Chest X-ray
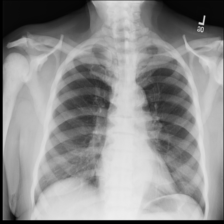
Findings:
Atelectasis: negative
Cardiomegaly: negative
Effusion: positive
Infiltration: negative
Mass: negative
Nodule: negative
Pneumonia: negative
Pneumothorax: negative
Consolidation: negative
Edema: negative
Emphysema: negative
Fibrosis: negative
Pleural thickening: negative
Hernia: negative